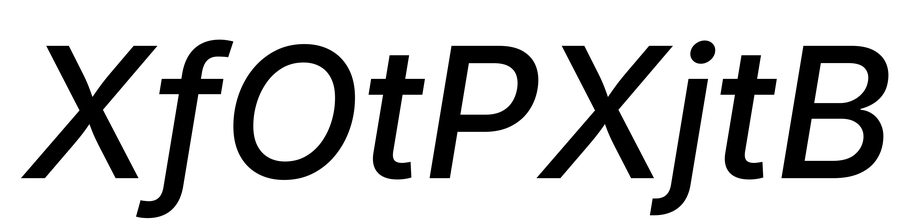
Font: Inter-Italic_Medium_Italic